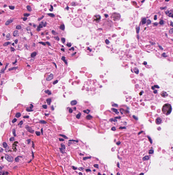
Tumor epithelial tissue: no
Tumor-associated stroma tissue: no
Normal tissue: yes